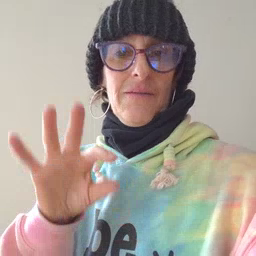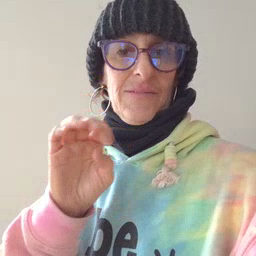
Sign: feet